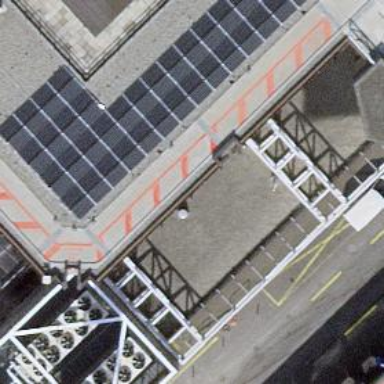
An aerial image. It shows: Bicycle parking area with stands.